Question: I had a problem regrading my Requests Dialog height. My Requests Dialog work very well, but the problem is the Requests Dialog box height very short.
Here is my Requests Dialog box:

here is my app: <URL>
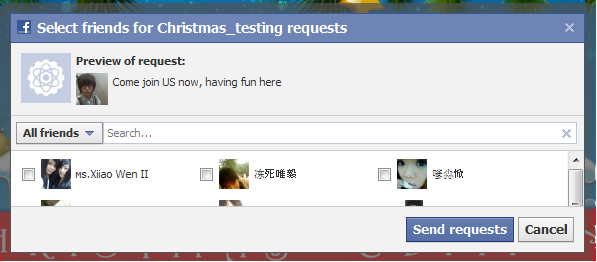
Answer: It's a bug: <URL>